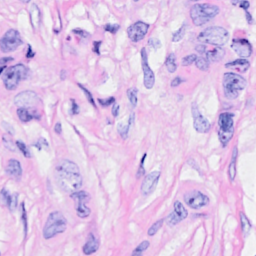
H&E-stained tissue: Breast